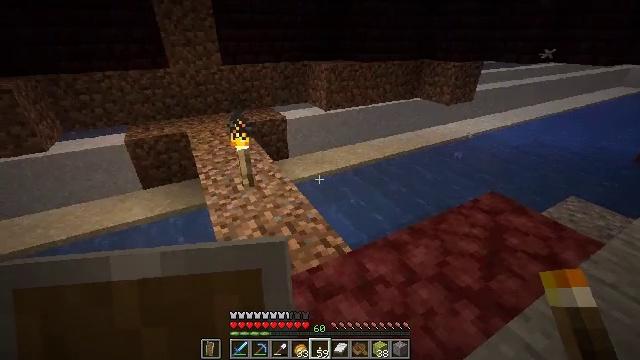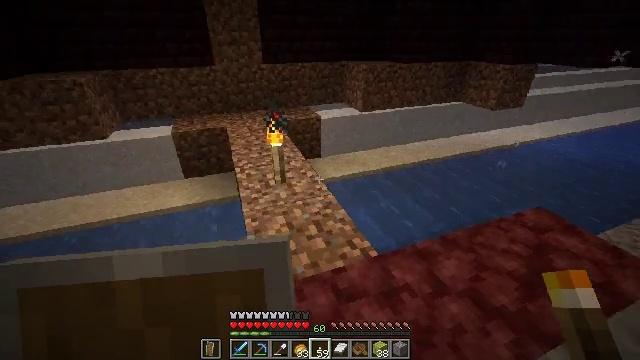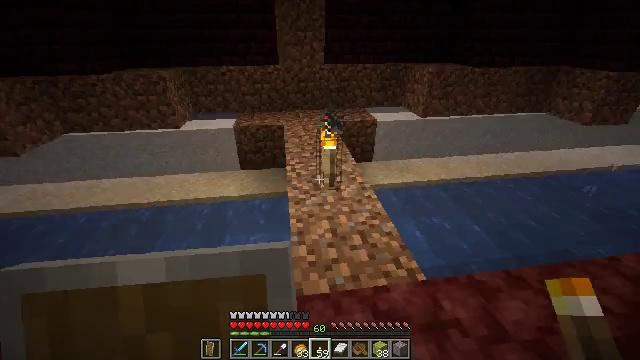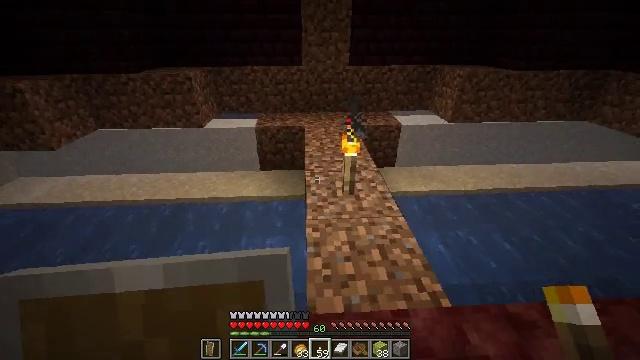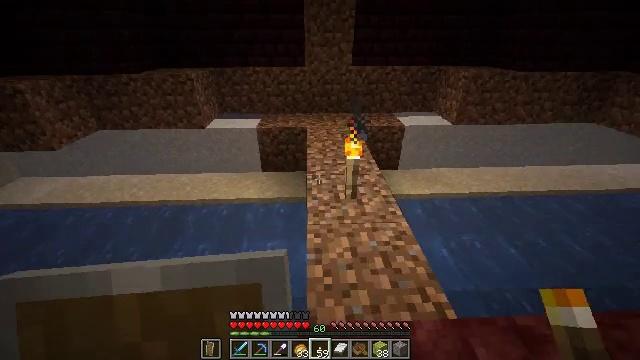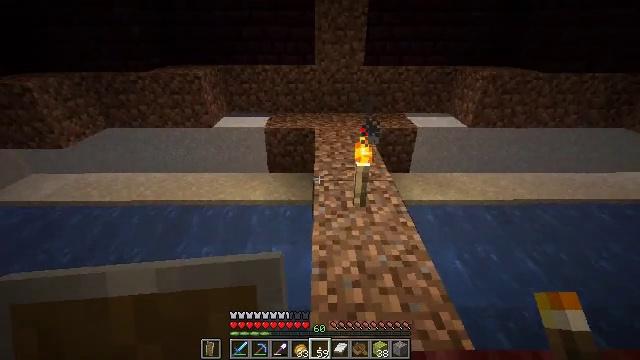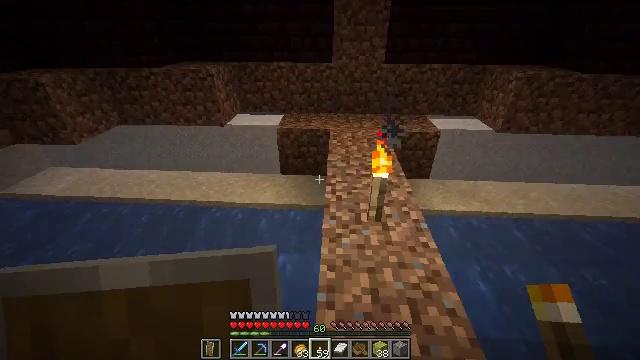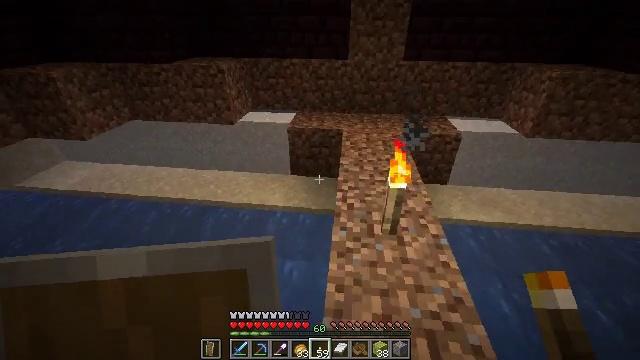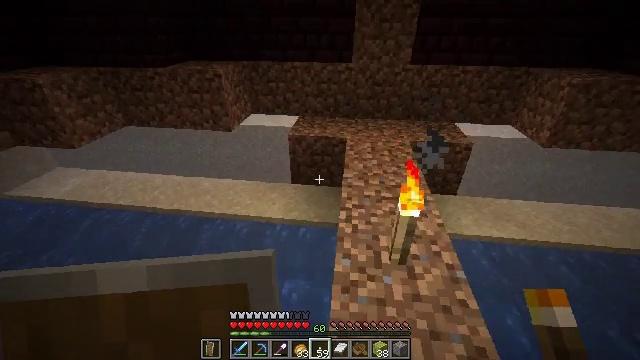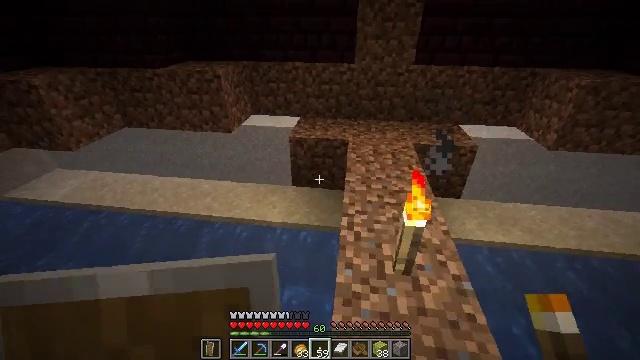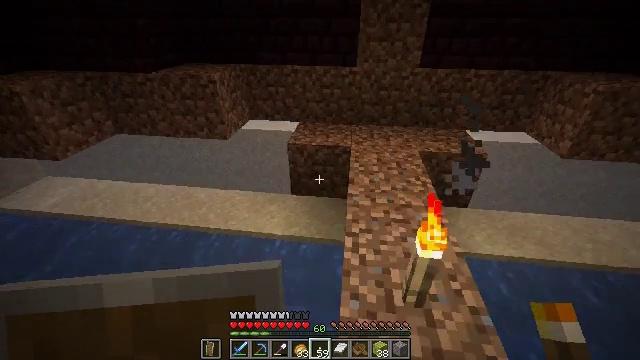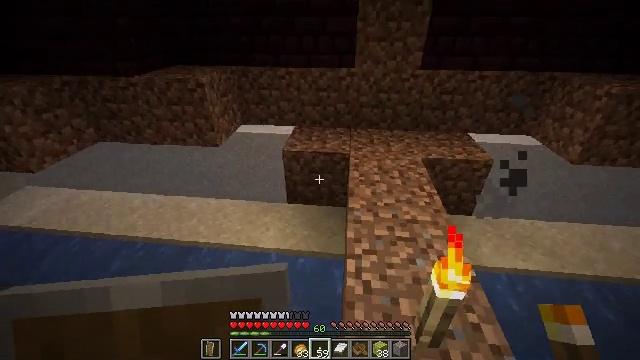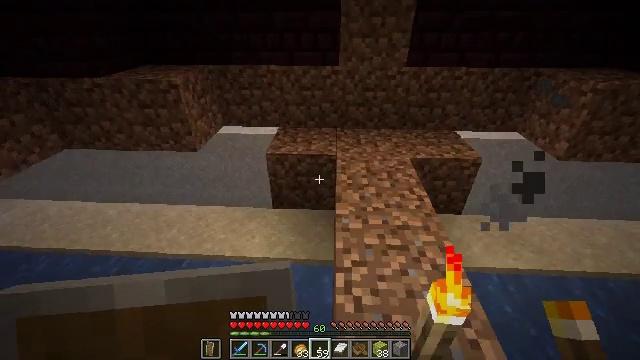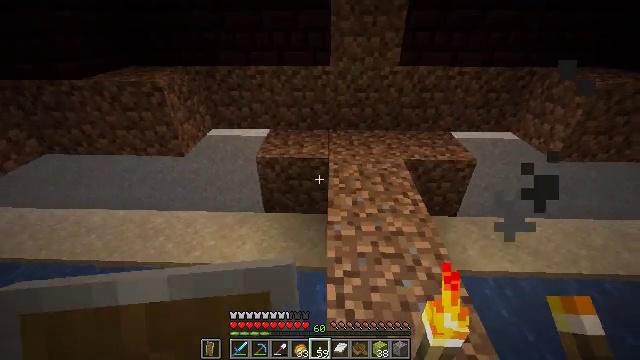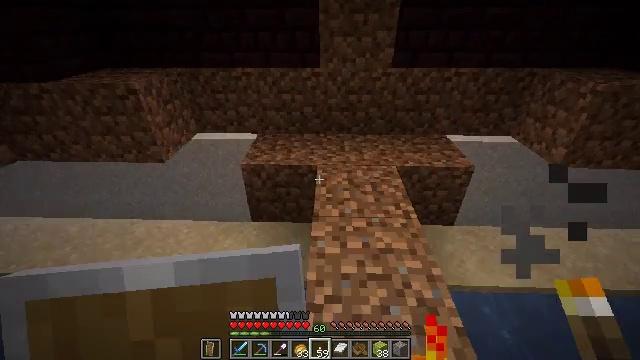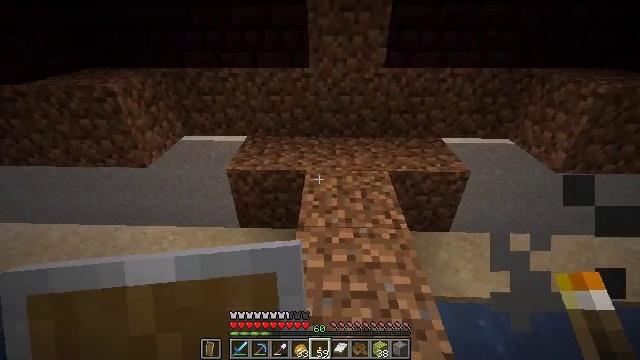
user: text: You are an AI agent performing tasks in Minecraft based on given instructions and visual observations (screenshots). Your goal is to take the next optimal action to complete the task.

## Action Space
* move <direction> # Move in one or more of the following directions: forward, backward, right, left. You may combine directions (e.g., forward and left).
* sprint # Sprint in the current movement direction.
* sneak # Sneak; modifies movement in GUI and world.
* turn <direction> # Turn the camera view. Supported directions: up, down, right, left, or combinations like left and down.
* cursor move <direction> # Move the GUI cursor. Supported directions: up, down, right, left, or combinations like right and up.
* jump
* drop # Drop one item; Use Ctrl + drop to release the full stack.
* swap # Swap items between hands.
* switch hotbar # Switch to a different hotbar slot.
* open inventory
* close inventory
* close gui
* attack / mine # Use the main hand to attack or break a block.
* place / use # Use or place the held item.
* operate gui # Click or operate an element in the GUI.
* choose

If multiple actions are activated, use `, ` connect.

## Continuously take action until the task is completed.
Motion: motion action
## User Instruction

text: Mine the wet sponge underwater.
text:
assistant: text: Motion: turn left
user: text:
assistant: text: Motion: move forward, turn left
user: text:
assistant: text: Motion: move forward, turn left
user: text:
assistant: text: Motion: move forward
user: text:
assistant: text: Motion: move forward, turn left
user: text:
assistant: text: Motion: move forward, turn left
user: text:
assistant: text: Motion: move forward, turn left
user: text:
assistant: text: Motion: move forward
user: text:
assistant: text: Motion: move forward
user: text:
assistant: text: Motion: move forward
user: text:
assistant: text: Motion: move forward, turn right
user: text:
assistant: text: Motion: move forward and move right, turn right
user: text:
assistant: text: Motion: move forward and move right, turn right
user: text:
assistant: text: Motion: move forward and move right
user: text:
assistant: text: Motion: move forward and move right
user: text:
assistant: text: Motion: move forward
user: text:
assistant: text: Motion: move forward
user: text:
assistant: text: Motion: move forward
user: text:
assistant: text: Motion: move forward, turn left and down
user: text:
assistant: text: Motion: move forward, turn left and down
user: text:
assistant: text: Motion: move forward, turn left and down
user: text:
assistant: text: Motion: move forward and move left, turn left and down
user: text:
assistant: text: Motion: move forward and move left, turn left and down
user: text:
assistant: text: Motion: move forward and move left, turn left and down
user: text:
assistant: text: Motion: move forward and move left, turn down
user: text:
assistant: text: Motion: move forward and move left
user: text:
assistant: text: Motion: move forward
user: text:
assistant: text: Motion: move forward
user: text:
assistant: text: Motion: move forward
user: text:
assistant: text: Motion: no_op